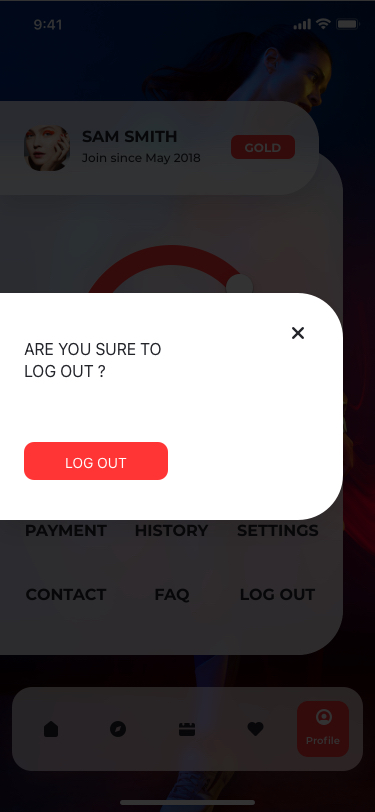
Text in this UI design:
LOG OUT
ARE YOU SURE TO
LOG OUT ?